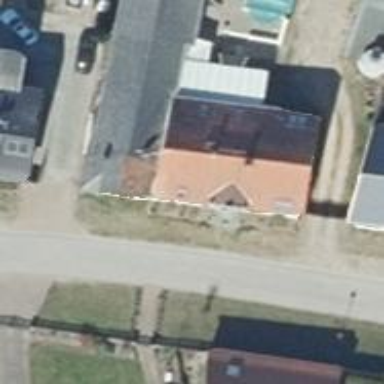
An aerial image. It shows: Flat-roofed house.